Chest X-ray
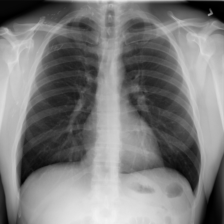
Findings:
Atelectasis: negative
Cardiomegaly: negative
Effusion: negative
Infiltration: positive
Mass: negative
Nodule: negative
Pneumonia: negative
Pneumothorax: negative
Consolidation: negative
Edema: negative
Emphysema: negative
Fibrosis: negative
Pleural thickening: negative
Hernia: negative